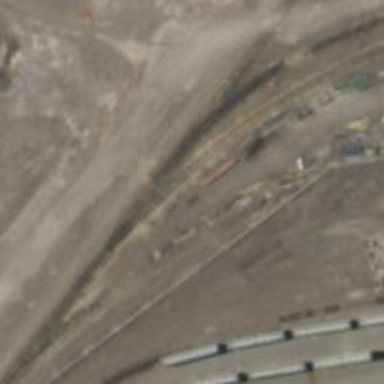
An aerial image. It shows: Railway spur service.